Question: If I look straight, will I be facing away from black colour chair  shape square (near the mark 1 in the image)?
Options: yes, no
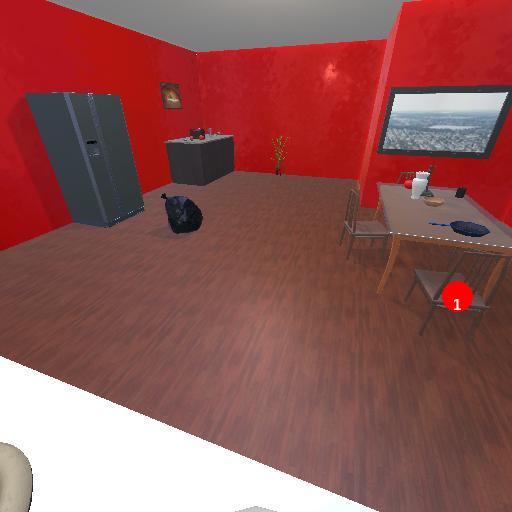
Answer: yes